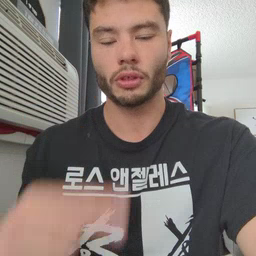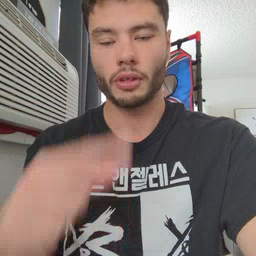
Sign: black